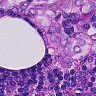
Metastatic tissue present: yes